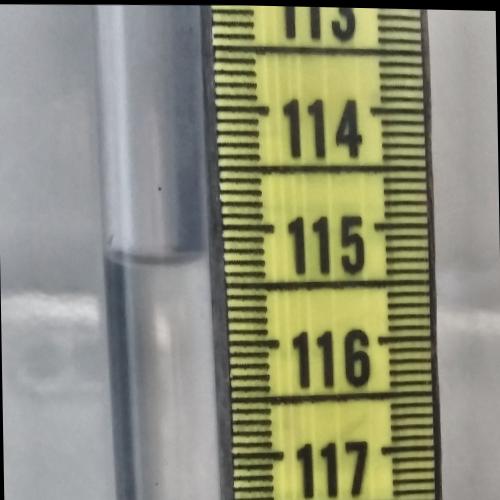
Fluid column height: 115.3 cm